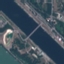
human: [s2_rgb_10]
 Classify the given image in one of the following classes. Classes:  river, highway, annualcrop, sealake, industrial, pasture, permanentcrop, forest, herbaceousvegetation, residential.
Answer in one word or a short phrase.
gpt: River